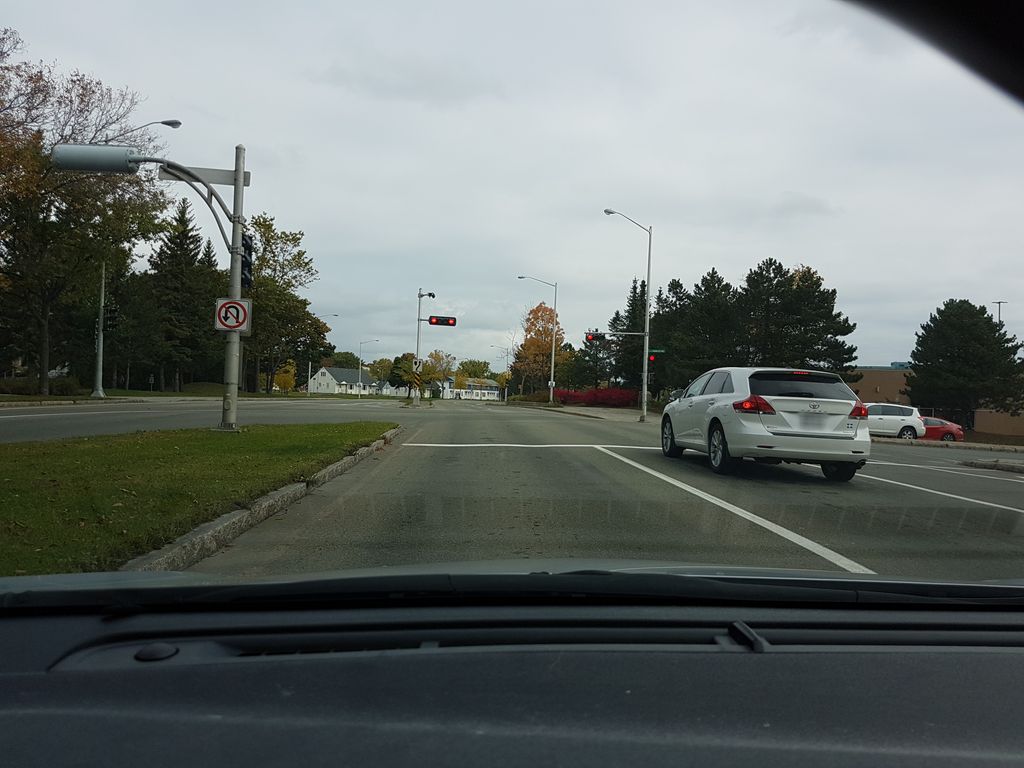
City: quebec_city